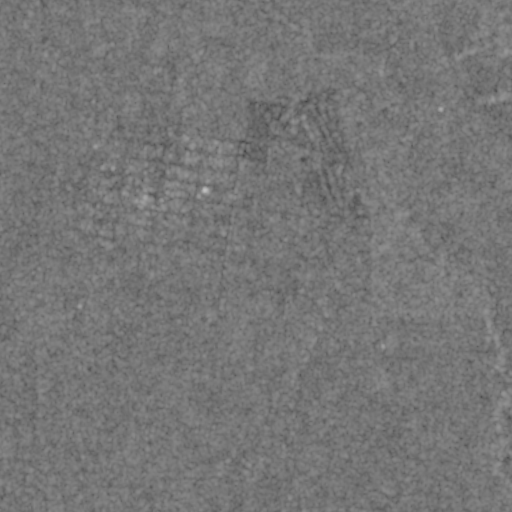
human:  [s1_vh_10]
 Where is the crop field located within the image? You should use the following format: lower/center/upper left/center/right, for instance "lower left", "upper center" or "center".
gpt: The crop field is located in the upper left of the image.
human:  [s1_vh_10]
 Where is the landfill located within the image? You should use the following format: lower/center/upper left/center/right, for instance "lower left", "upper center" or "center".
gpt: The landfill is located in the center of the image.
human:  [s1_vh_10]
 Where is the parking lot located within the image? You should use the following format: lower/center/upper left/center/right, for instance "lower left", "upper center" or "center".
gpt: There is no parking lot in the image.

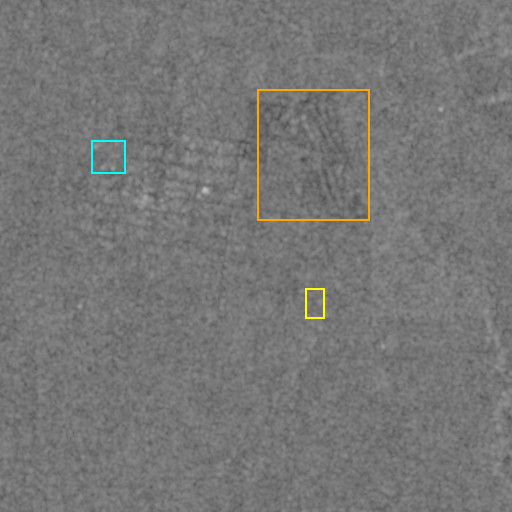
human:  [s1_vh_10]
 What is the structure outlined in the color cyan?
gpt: The structure outlined in cyan is a crop field.
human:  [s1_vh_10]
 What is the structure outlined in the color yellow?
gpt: The structure outlined in yellow is a landfill.
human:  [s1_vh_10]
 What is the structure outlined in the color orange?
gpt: The structure outlined in orange is a park.
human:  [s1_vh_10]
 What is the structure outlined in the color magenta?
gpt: There is no magenta outline.